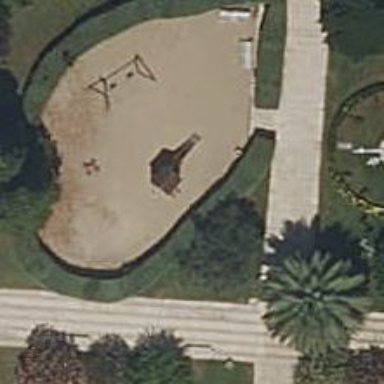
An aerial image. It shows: Playground area for leisure land.